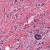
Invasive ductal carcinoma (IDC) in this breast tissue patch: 1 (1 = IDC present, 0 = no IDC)